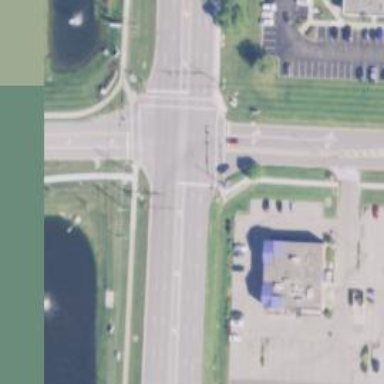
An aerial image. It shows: Marked crossing on footway.